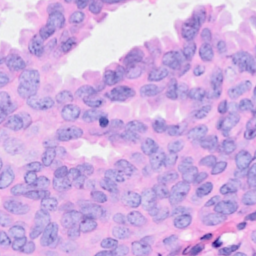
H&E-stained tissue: Breast